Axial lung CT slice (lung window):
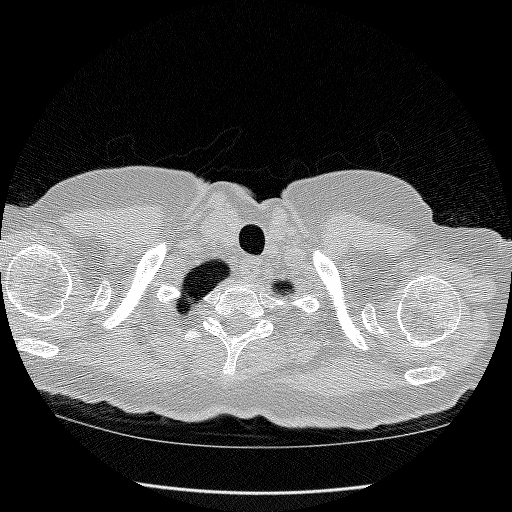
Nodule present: no